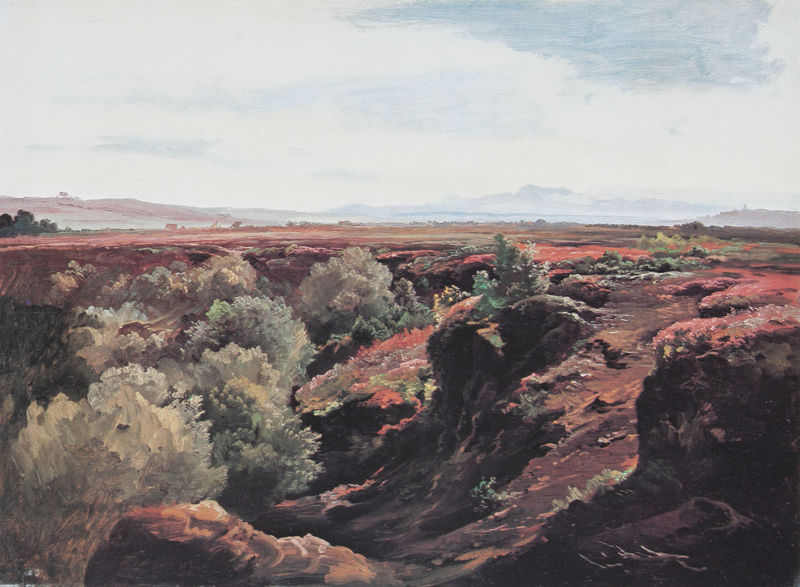
Titel: An der Amper bei Oberhausen
Künstler: Christian Ernst Bernhard Morgenstern
Standort: München
Institution: Städtische Galerie im Lenbachhaus
Schlagwörter: baum, berg, blau, blätter, felsen, gemälde, himmel, meer, schatten, wasser, weiß, wolken, bäume, grün, landschaft, ocker, sand, see, abend, braun, grau, licht, schwarz, straße, ausblick, gras, rot, weg, wiese, wolke, beige, malerei, blass, stein, steine, ebene, einsamkeit, erde, ferne, horizont, hügel, natur, strauch, weite, busch, büsche, flach, gebüsch, sonne, sträucher, wege, boden, pflanzen, rosa, tal, wald, ruhe, trocken, berge, fels, leer, wüste, öde, nebel, violett, schlucht, rauh, weis, vogelperspektive, wild, wogen, steppe, silhouetten, einöde, heide, moos, abgrund, gebirgszug, frieden, böau, karg, rotbraun, rötlich, graben, hänge, strauchwerk, weise, wildniss, grünzeug, schroff, friedlich, hochebene, himmel wolken, hochplateau, bereg, san, weill, üsche, braun4, wolken7, kark, 1800, geemälde, ölgemaälde, g+sche